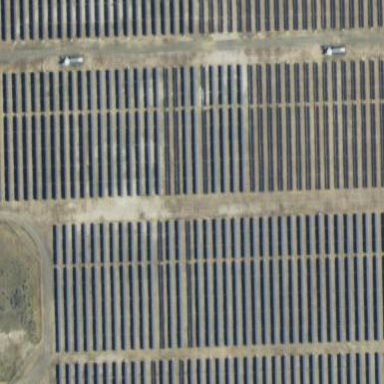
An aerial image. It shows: Solar power generator using photovoltaic method with solar photovoltaic panel types.